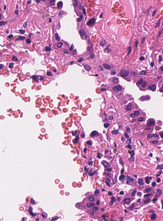
Tumor epithelial tissue: yes
Tumor-associated stroma tissue: yes
Normal tissue: no